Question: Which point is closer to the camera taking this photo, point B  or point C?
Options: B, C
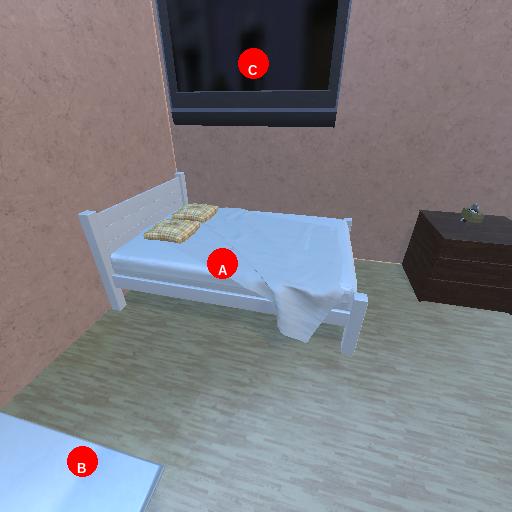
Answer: B